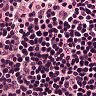
Metastatic tissue present: no